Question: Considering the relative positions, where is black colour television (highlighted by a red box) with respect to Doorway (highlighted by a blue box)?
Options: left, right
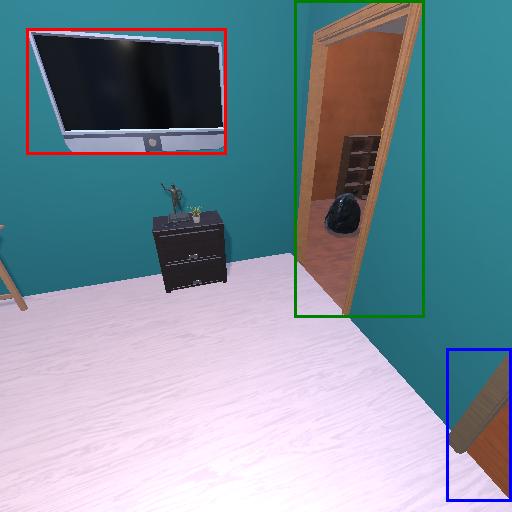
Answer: left